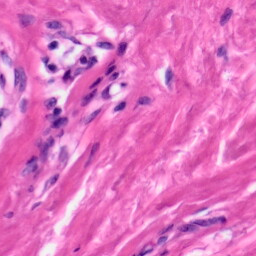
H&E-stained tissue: Skin